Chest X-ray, PA view. Patient: 54 years old, sex M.
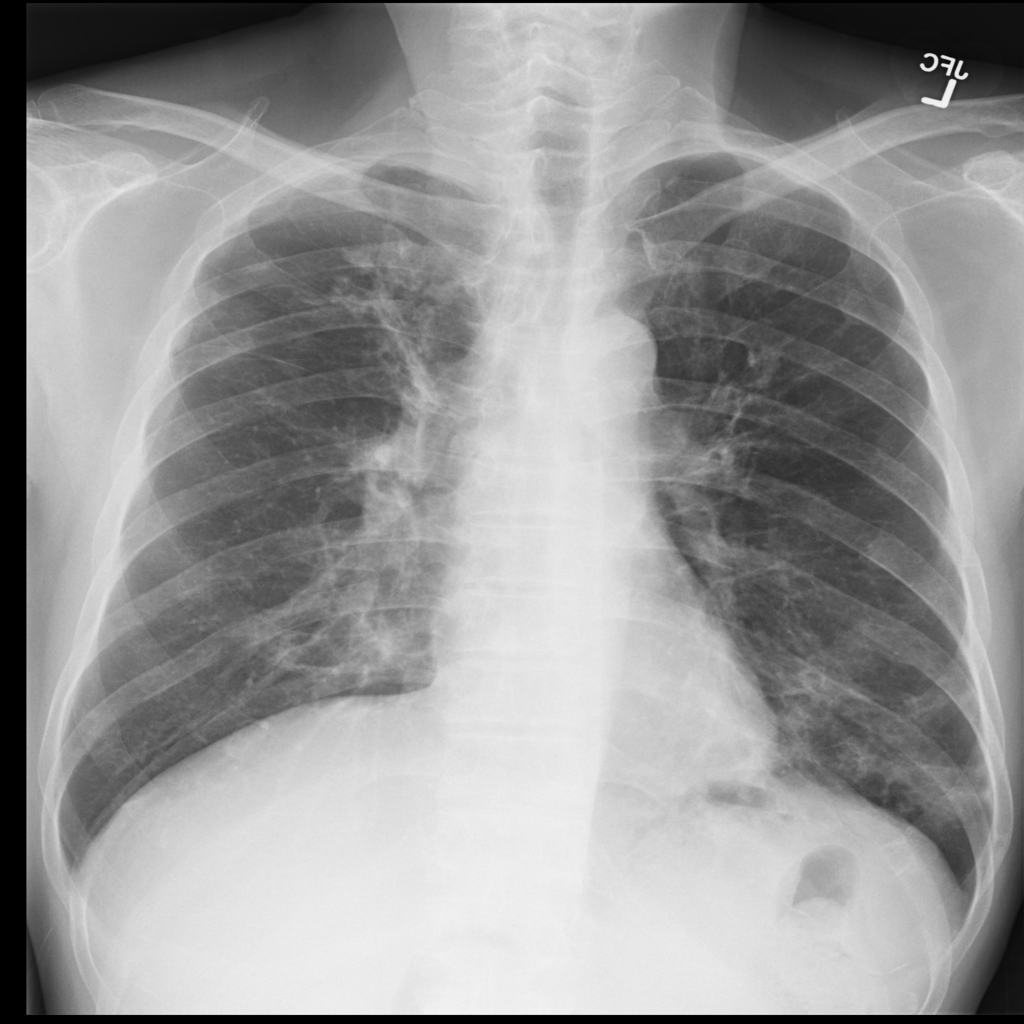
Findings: Infiltration, Pneumonia